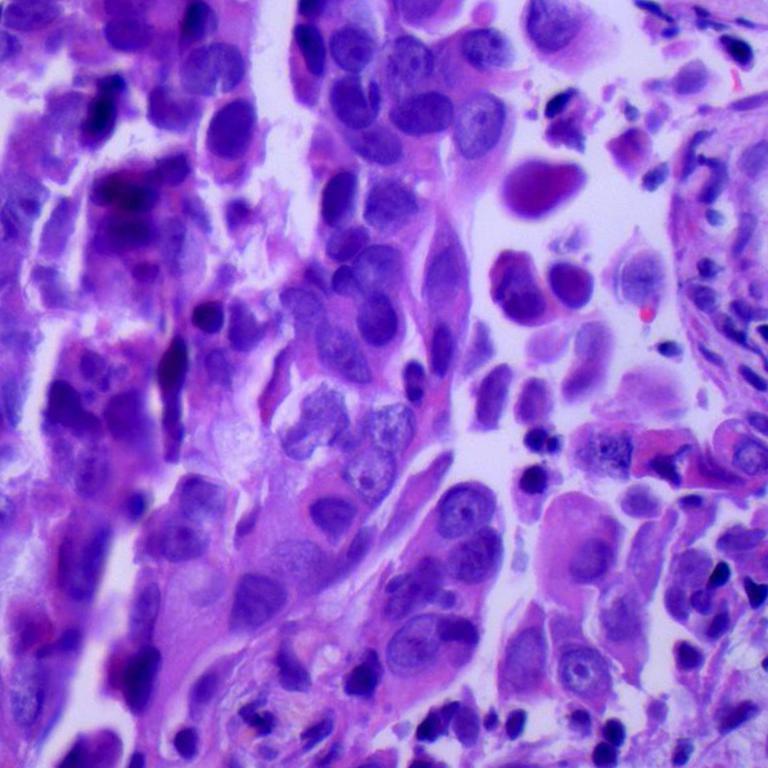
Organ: lung
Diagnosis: adenocarcinomas